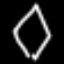
Label: diamond